【题型】填空题　【知识点】解析几何　【难度】hard
帕拉图说“美是灵魂的反映”，有机物萘的结构可用下图所示的键线式表示，其优美的结构简式可抽象为两个正六边形的图形.已知 \(ABCHIJ\) 与 \(CDEFGH\) 为全等的正六边形，\(AB = 2\)，点 \(P\) 为该图形边界（包括顶点）上的一点，则 \(\overrightarrow{AP} \cdot \overrightarrow{BP}\) 的取值范围为\underline{\quad\quad}.

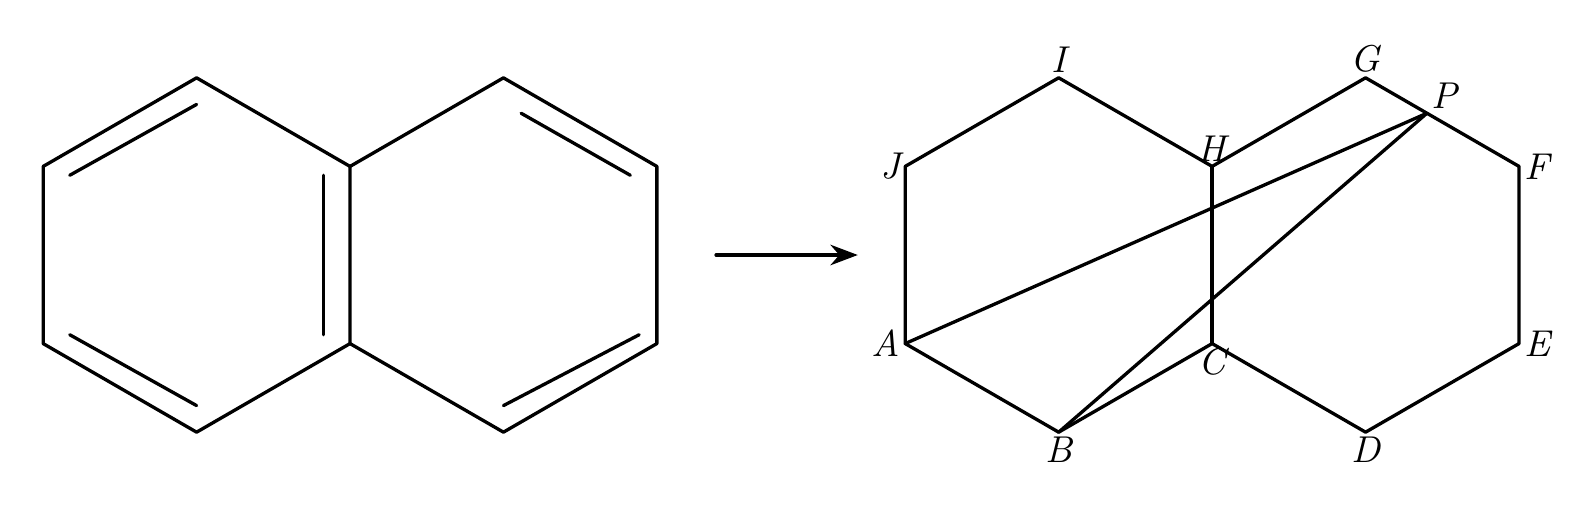
【解答】
\pagestyle{empty}
\noindent
【答案】\([-1,42]\)

【分析】取线段 \(AB\) 的中点 \(M\)，可得出 \(\overrightarrow{AP} \cdot \overrightarrow{BP} = |\overrightarrow{PM}|^2 - 1\)，求出 \(|\overrightarrow{PM}|\) 的最大值和最小值，即可得出 \(\overrightarrow{AP} \cdot \overrightarrow{BP}\) 的取值范围.

【详解】取线段 \(AB\) 的中点 \(M\)，则 \(\overrightarrow{MB} = -\overrightarrow{MA}\)，

\(\overrightarrow{AP} \cdot \overrightarrow{BP} = \overrightarrow{PA} \cdot \overrightarrow{PB} = (\overrightarrow{PM} + \overrightarrow{MA}) \cdot (\overrightarrow{PM} + \overrightarrow{MB}) = (\overrightarrow{PM} + \overrightarrow{MA}) \cdot (\overrightarrow{PM} - \overrightarrow{MA})\\
= |\overrightarrow{PM}|^2 - |\overrightarrow{MA}|^2 = |\overrightarrow{PM}|^2 - 1,\)

由图可知，当点 \(P\) 与点 \(M\) 重合时，\(\overrightarrow{AP} \cdot \overrightarrow{BP}\) 取最小值，且 \((\overrightarrow{AP} \cdot \overrightarrow{BP})_{\min} = 0 - 1 = -1\)，

由图形可知，当 \(|\overrightarrow{PM}|\) 取最大值时，点 \(P\) 在折线段 \(CDEFGH\) 上，

连接 \(AH\)，则 \(\angle IHG = 360^\circ - \angle IHC - \angle GHC = 360^\circ - 2 \times 120^\circ = 120^\circ\)，

同理 \(\angle BCD = 120^\circ\)，

由正六边形的几何性质可知，\(\angle AHI = \frac{1}{2}\angle CHI = \frac{1}{2} \times 120^\circ = 60^\circ\)，

所以，\(\angle AHG = \angle AHI + \angle IHG = 60^\circ + 120^\circ = 180^\circ\)，

则 \(A, H, G\) 三点共线，则 \(\angle CHG < \angle MHG < \angle AHG\)，即 \(120^\circ < \angle MHG < 180^\circ\)，

当点 \(P\) 在线段 \(HG\) 上从点 \(H\) 运动到点 \(G\) 的过程中，\(|\overrightarrow{PM}|\) 在逐渐增大，

同理可知，\(120^\circ < \angle MCD < 180^\circ\)，

当点 \(P\) 在线段 \(CD\) 上由点 \(C\) 到 \(D\) 的过程中，\(|\overrightarrow{PM}|\) 在逐渐增大，

所以，当 \(|\overrightarrow{PM}|\) 取最大值时，点 \(P\) 在折线段 \(DEFG\) 上运动，

以线段 \(CH\) 的中点 \(O\) 为坐标原点，\(CH\) 所在直线为 \(y\) 轴，

线段 \(CH\) 的垂直平分线所在直线为 \(x\) 轴建立如下图所示的平面直角坐标系，

则 \(A(-2\sqrt{3}, -1)\)、\(B(-\sqrt{3}, -2)\)、\(M\left(-\frac{3\sqrt{3}}{2}, -\frac{3}{2}\right)\)、\(D(\sqrt{3}, -2)\)、\(E(2\sqrt{3}, -1)\)、\(F(2\sqrt{3}, 1)\)、\(G(\sqrt{3}, 2)\)，设点 \(P(x, y)\)。

（1）当点 \(P\) 在线段 \(GF\) 上运动时，\(k_{FG} = \frac{1 - 2}{2\sqrt{3} - \sqrt{3}} = -\frac{\sqrt{3}}{3}\)，

直线 \(FG\) 的方程为 \(y - 2 = -\frac{\sqrt{3}}{3}(x - \sqrt{3})\)，即 \(y = -\frac{\sqrt{3}}{3}x + 3\)，

所以，线段 \(FG\) 的方程为 \(y = -\frac{\sqrt{3}}{3}x + 3(\sqrt{3} \leqslant x \leqslant 2\sqrt{3})\)，

\(|\overrightarrow{PM}|^2 = \left(x + \frac{3\sqrt{3}}{2}\right)^2 + \left(y + \frac{3}{2}\right)^2 = \left(x + \frac{3\sqrt{3}}{2}\right)^2 + \left(-\frac{\sqrt{3}}{3}x + \frac{9}{2}\right)^2 = \frac{4}{3}x^2 + 27 \in [31, 43];
\)

（2）当点 \(P\) 在线段 \(EF\) 上运动时，\(x = 2\sqrt{3}\)，\(-1 \leqslant y \leqslant 1\)，则 \(\frac{1}{2} \leqslant y + \frac{3}{2} \leqslant \frac{5}{2}\)，

所以，
\(|\overrightarrow{PM}|^2 = \left(2\sqrt{3} + \frac{3\sqrt{3}}{2}\right)^2 + \left(y + \frac{3}{2}\right)^2 = \frac{147}{4} + \left(y + \frac{3}{2}\right)^2 \in [37, 43];\)

（3）当点 \(P\) 在线段 \(DE\) 上运动时，\(k_{DE} = \frac{-1 + 2}{2\sqrt{3} - \sqrt{3}} = \frac{\sqrt{3}}{3}\)，

直线 \(DE\) 的方程为 \(y + 2 = \frac{\sqrt{3}}{3}(x - \sqrt{3})\)，即 \(y = \frac{\sqrt{3}}{3}x - 3\)，

所以，线段 \(DE\) 的方程为 \(y = \frac{\sqrt{3}}{3}x - 3(\sqrt{3} \leqslant x \leqslant 2\sqrt{3})\)，

所以，\(|\overrightarrow{PM}|^2 = \left(x + \frac{3\sqrt{3}}{2}\right)^2 + \left(y + \frac{3}{2}\right)^2 = \left(x + \frac{3\sqrt{3}}{2}\right)^2 + \left(\frac{\sqrt{3}}{3}x - \frac{3}{2}\right)^2 = \frac{4}{3}x^2 + 2\sqrt{3}x + 9,\)

因为函数 \(f(x) = \frac{4}{3}x^2 + 2\sqrt{3}x + 9\) 在 \([\sqrt{3}, 2\sqrt{3}]\) 上单调递增，

故 \(|\overrightarrow{PM}|^2 = \frac{4}{3}x^2 + 2\sqrt{3}x + 9 \in [19, 37]\)。

综上所述，\(|\overrightarrow{PM}|^2\) 的最大值为 43，故 \((\overrightarrow{AP} \cdot \overrightarrow{BP})_{\max} = 43 - 1 = 42\),

故 \(\overrightarrow{AP} \cdot \overrightarrow{BP}\) 的取值范围是 \([-1, 42]\).

故答案为：\([-1, 42]\).
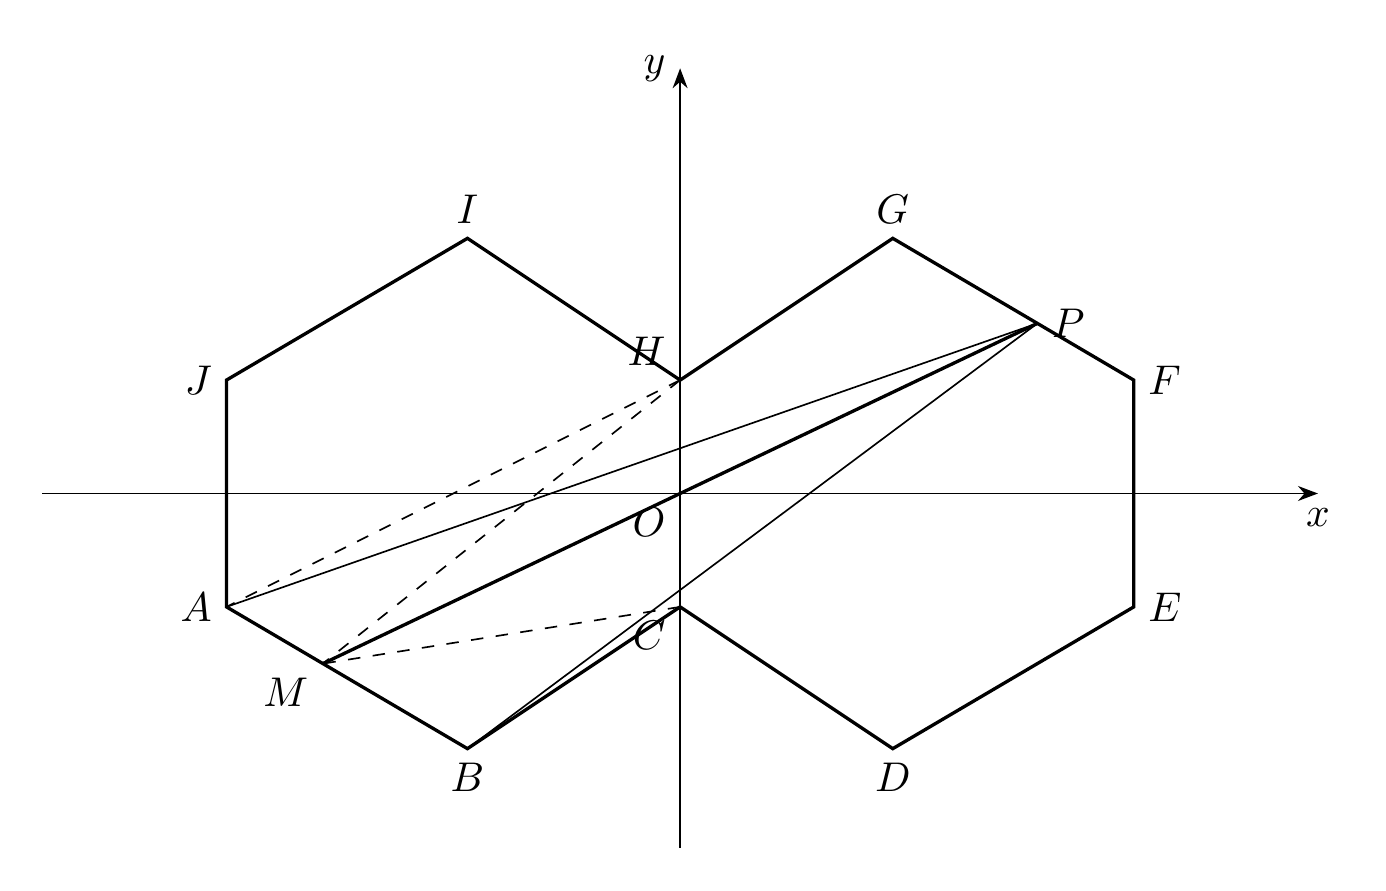